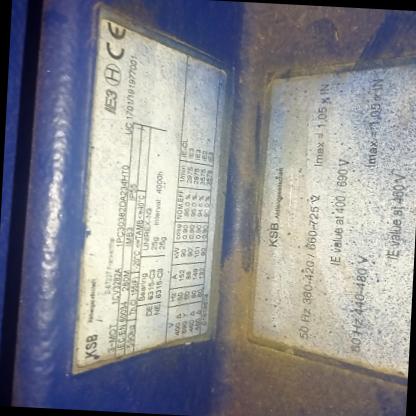
Klasa: tabliczka-znamionowa